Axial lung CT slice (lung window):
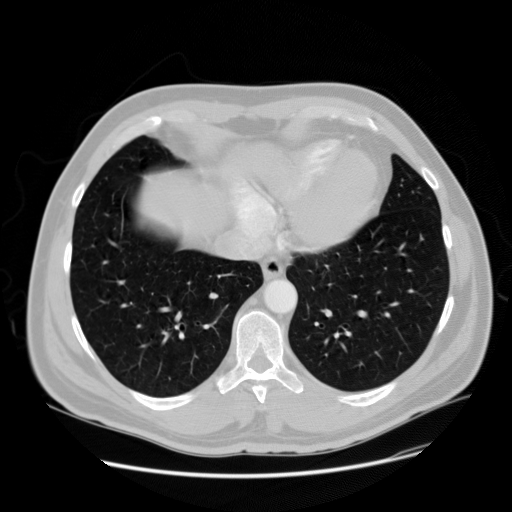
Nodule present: no